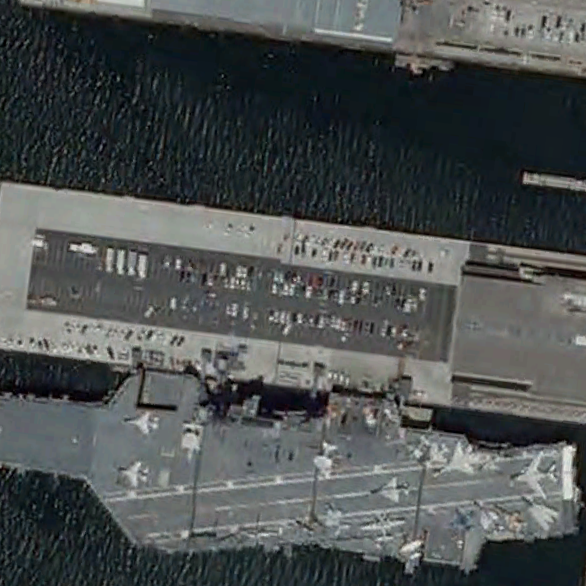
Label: Midway-class_aircraft_carrier